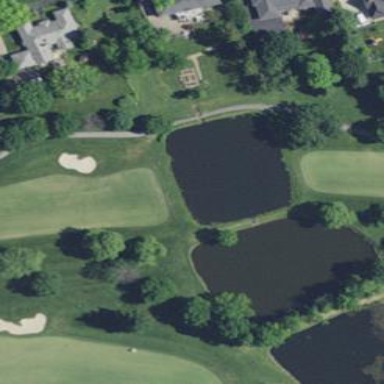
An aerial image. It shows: Water hazard in golf course. The hazard is natural water feature.